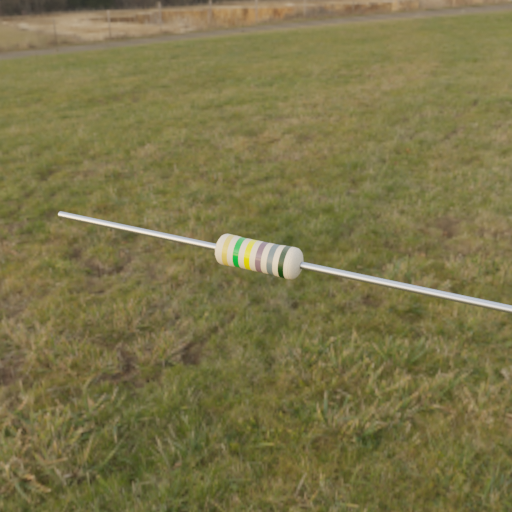
Resistor colour bands (in order): gold, green, yellow, gray, gray, black